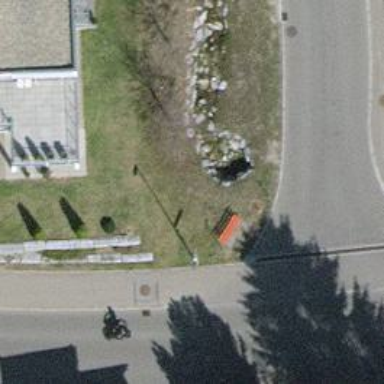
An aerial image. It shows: Red bench.